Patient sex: M
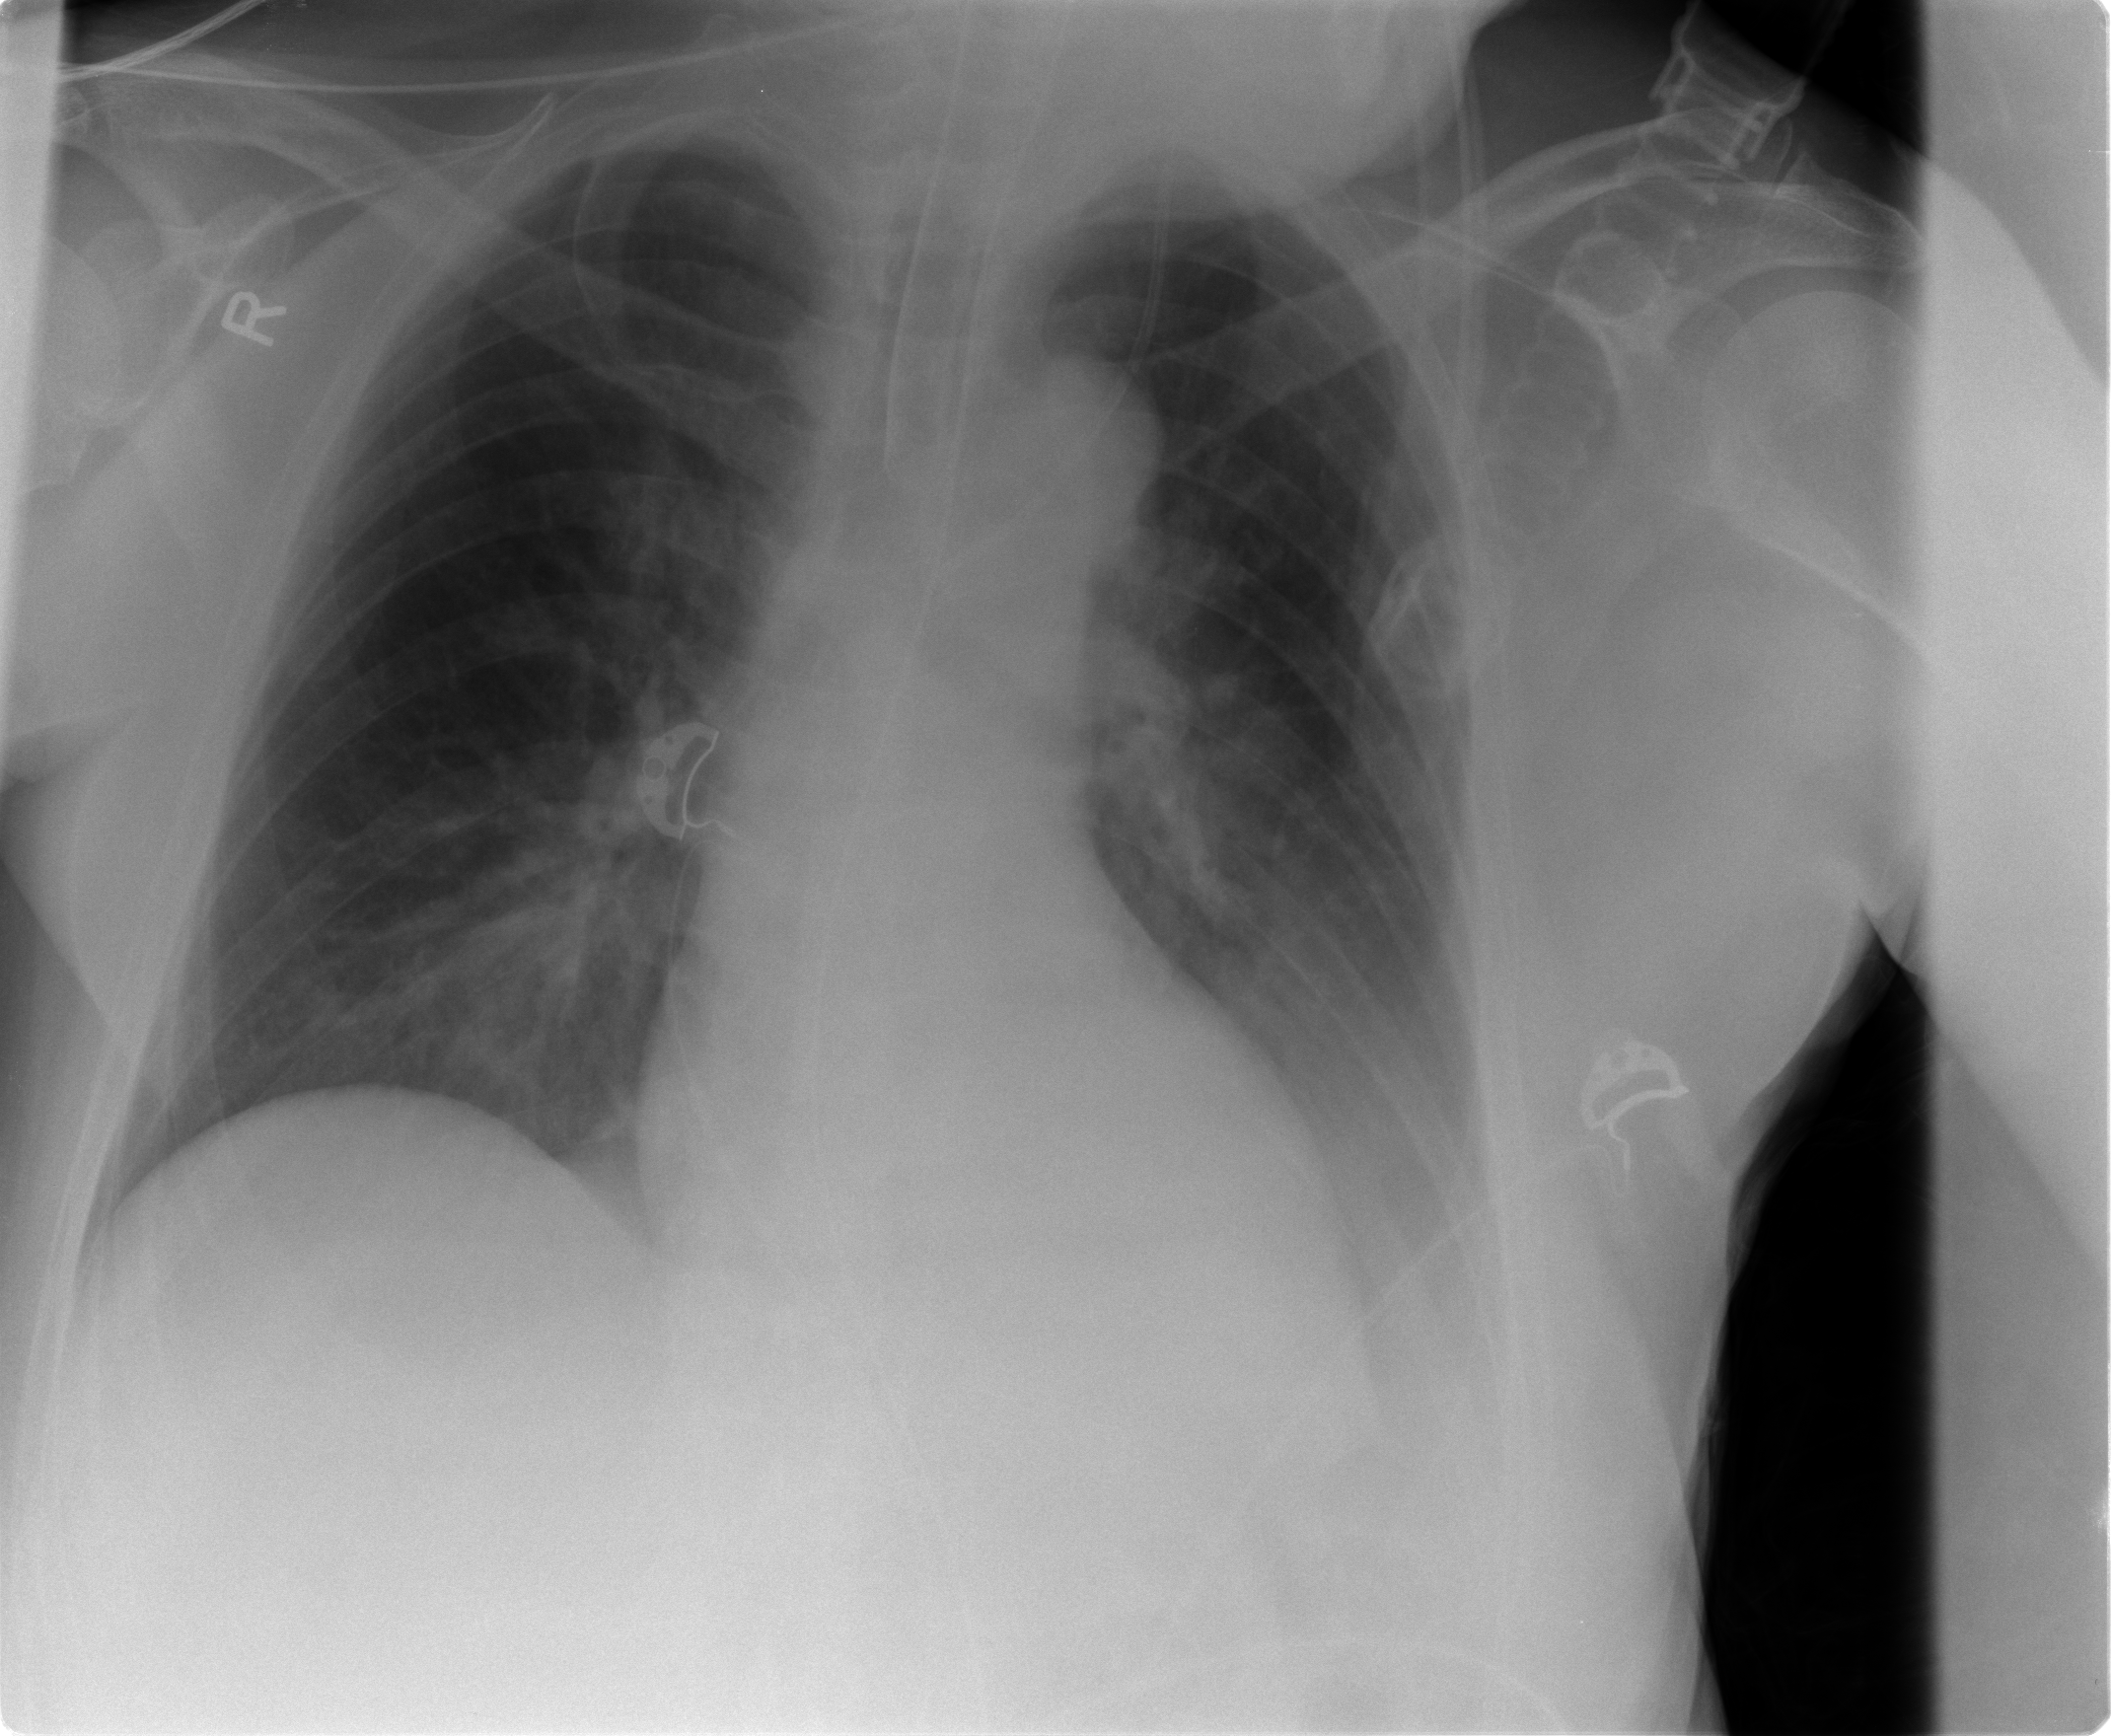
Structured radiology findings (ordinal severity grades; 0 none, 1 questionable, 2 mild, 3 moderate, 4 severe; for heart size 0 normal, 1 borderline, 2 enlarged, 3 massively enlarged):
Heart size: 0
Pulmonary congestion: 0
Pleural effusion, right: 0
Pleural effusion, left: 2
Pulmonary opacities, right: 2
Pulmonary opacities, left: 0
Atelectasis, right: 0
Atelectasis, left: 2